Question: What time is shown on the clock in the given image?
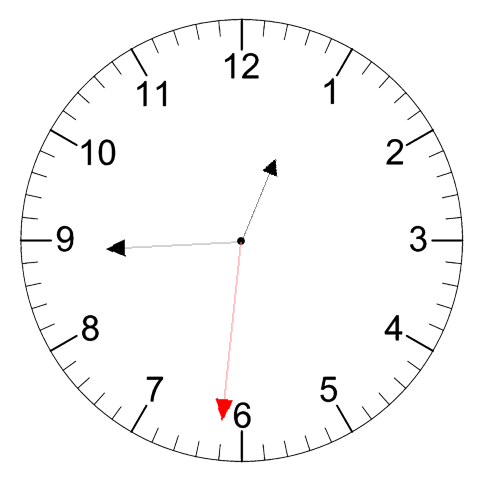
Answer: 12:44:31